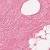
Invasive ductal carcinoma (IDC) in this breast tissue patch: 0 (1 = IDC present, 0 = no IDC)